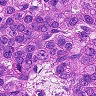
Metastatic tissue present: yes